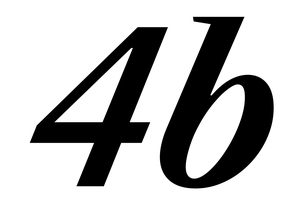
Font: LibreCaslonText-Italic_Bold_Italic